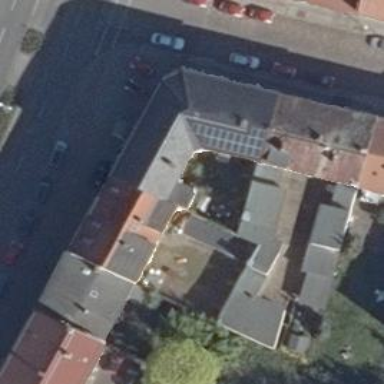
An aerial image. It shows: Pub.